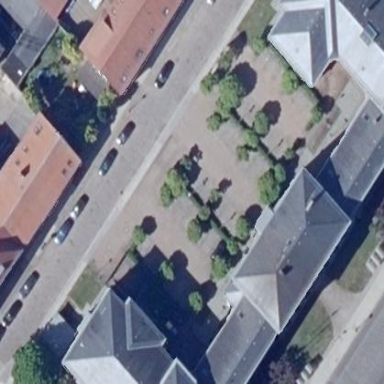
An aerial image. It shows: Courthouse building.